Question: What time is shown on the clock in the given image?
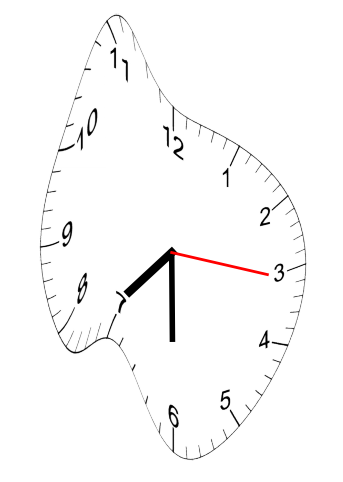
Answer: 07:30:16